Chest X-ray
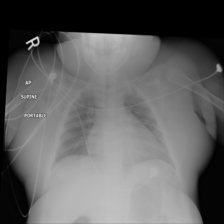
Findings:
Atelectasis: negative
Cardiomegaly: positive
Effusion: negative
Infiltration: negative
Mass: negative
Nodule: negative
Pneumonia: negative
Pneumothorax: negative
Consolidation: negative
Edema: negative
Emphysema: negative
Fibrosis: negative
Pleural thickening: negative
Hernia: negative